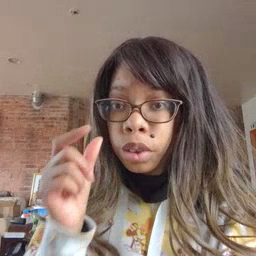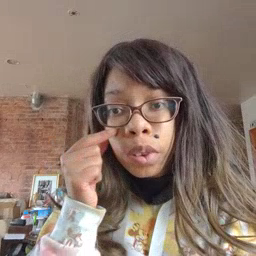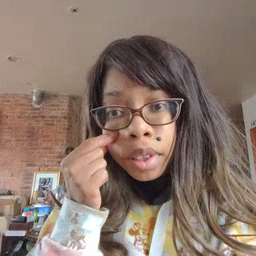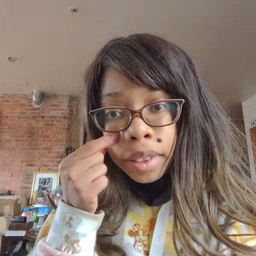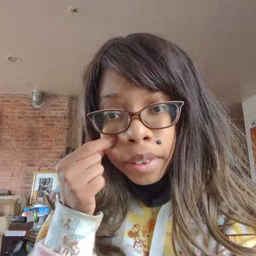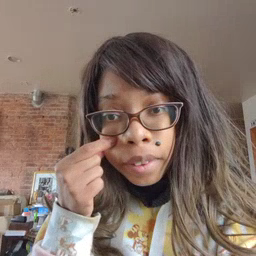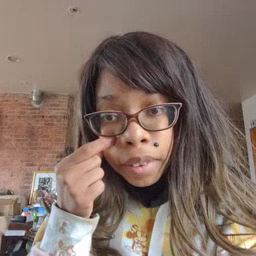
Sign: cheek